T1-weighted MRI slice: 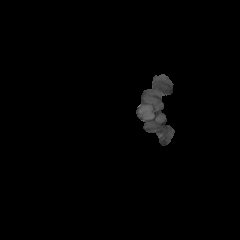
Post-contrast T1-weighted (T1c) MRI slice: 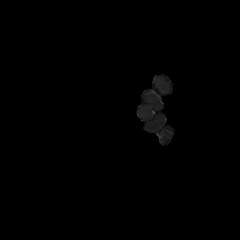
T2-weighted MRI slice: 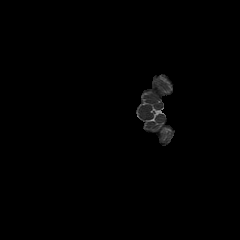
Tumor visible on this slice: no